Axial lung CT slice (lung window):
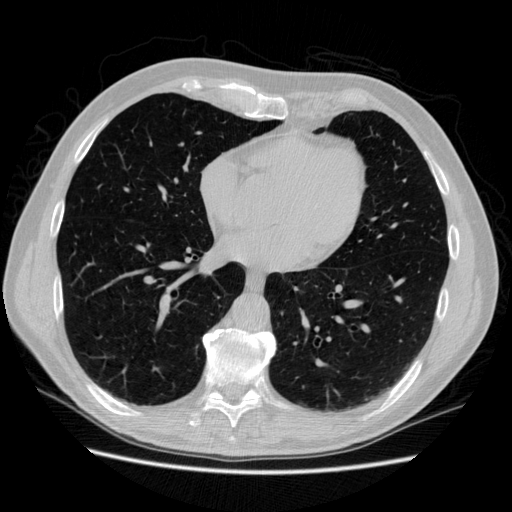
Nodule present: no